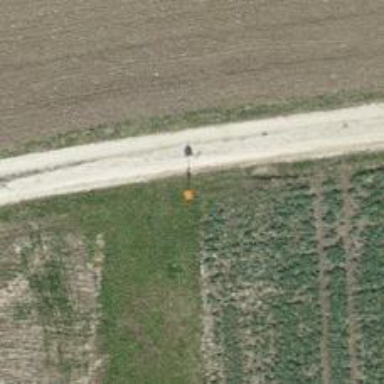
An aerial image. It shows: Aerial marker.